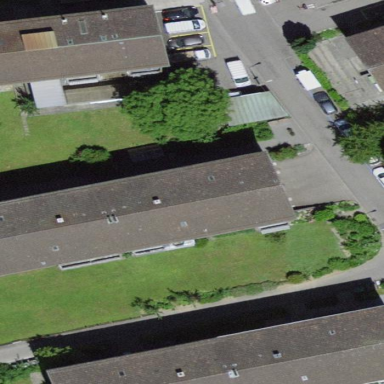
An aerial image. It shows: Gabled roof on building that houses apartments.